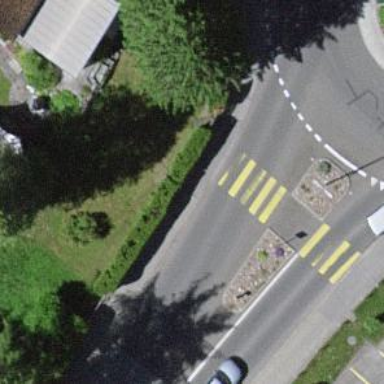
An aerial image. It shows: Uncontrolled zebra crossing on the road.